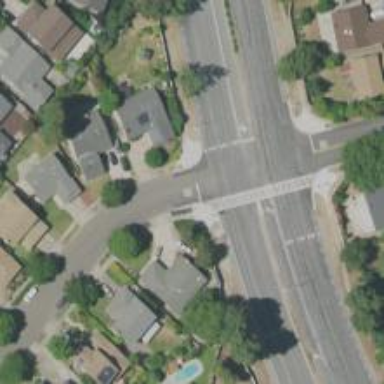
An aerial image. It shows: Secondary road.